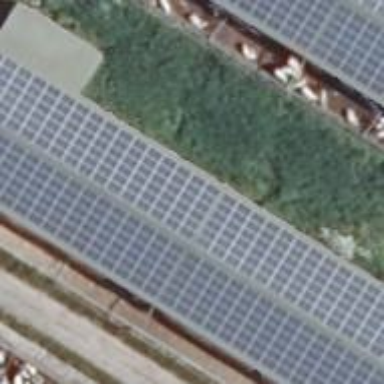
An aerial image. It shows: Small solar photovoltaic panel generator at farm auxiliary building.